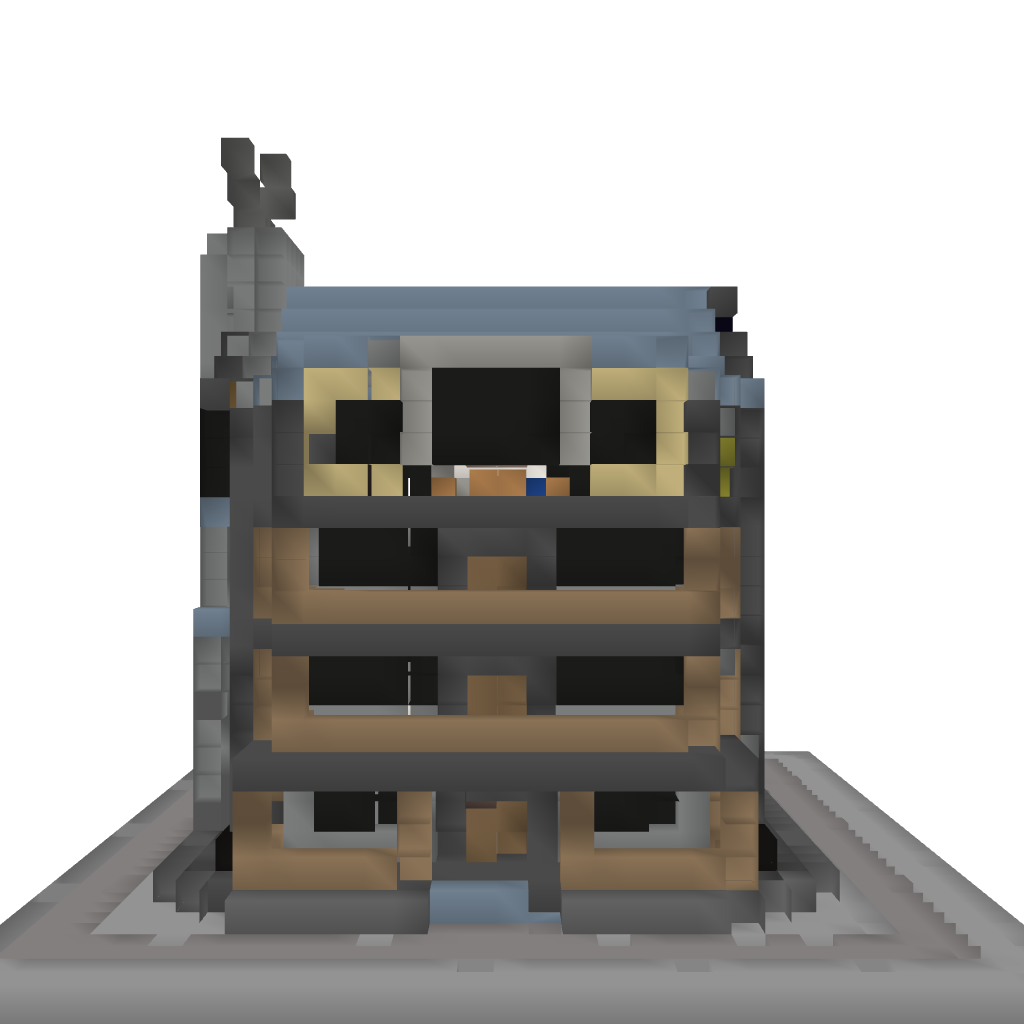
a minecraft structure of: Jacylin's House